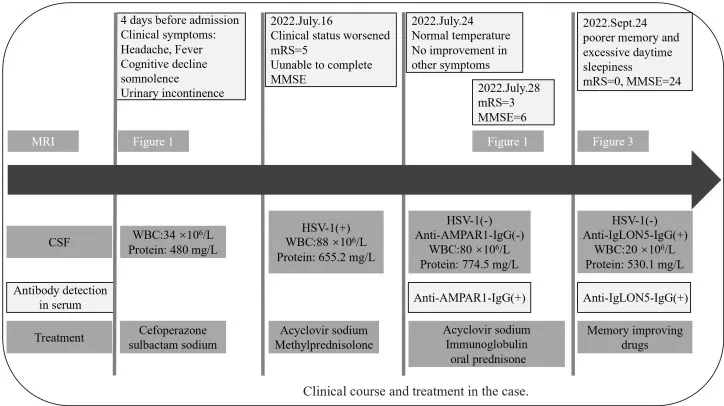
Clinical course and treatment in the case.
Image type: chart (chart)